Question: I wrote and use <URL> to create small snapshot images of 'MKMapView' with a custom annotation, and set them inside an 'UIImageView' in a 'UITableViewCell'. I wrote it in such a manner, to invoke and forget, without worrying too much about memory consumption.
How it works:
- I have a dictionary with relevant values of a place (name, latitude, longitude, etc) [source is FourSquare API].- I then request 'CellMapFactory' (see Gist) to create an image for the location and set it inside an image view from a subclassed 'UITableViewCell' like this:'''
CellMapFactory* cellMapFactory = [[CellMapFactory alloc] init];
[cellMapFactory createCellMapForPlace:[self.cellData objectForKey:@"checkin"] inImageView:mapImageView];//mapImageView is a 'UIImageView'.
'''
- CellMapFactory then uses 'MKMapSnapshotOptions', 'MKMapSnapshotter', and a custom annotation to create this image, and set it inside the referenced image view, on successful completion.- Also, on successful completion, I manually cache the image to disk using 'SDWebImageManager', so that next time a screenshot of the same location is requested, it is fetched from 'SDWebImage' disk cache, instead of redoing the whole process.
The process of map creation, and setting the completed image to the image view is absolutely fine. However, when more than 1 cell in the table need to plot these different snapshots, each cell creates a new instance of 'CellMapFactory', which in turn adds a new 'MKMapView' to the app window, for each snapshot requested. This adds insanely to the memory usage.
I would like 'CellMapFactory' to create these snapshots serially. For instance if 20 cells in my table need 20 unique snapshots, 'CellMapFactory' must process them in a serial manner (queue?), and create one snapshot at a time, using the same 'MKMapView'. The way I see it (maybe I'm wrong), this will help in limiting the memory consumption greatly.
Here's a sample screenshot, just for the record:

Any help (and variations of the desired solution) will be greatly appreciated. Thanks.
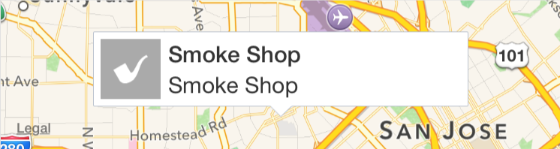
Answer: How about creating a snapshot interface which your cells can use to request a snapshot. For when the snapshot is not available, it provides a mechanism for you to schedule the snapshot creation and register a delegate or completion block it can call back on to receive the created image.
If you do this within each cell you could provide a place holder image which will update to the proper image as they become available.
In the implementation simply queue up the requests which should allow you to do them one at a time. As they complete, cache and fire the completion delegate/block. Not sure how much you can run in the background for this task? Potentially you could run a number of threads which would let you control how many MKMapViews are used and thus balance memory with performance.